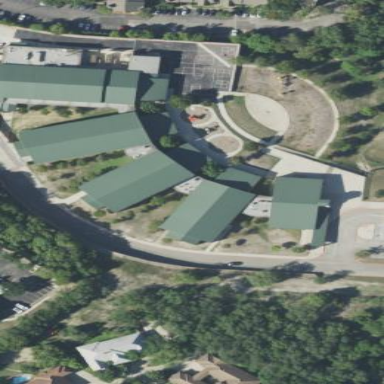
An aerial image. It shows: School building.